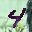
Label: 4